Question: Im looking for something like this

There is a small description ($10 USD ) given for the button. Can anyone help me how to create one?
I have an anchor button like this.Can any one help me create such a description using css?
'''
<a style="float:right" class="iframe button pink" href="">Pay Now</a>
'''
this is the fiddle
<URL>
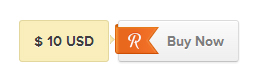
Answer: If it's static content you could add a small container via a :before element.
'''
.button.pink{
position: relative;
}
.button.pink:before{
position: absolute;
left: -90%;
top: 0;
display: block;
padding: 10px;
width: 30px;
height: 10px;
content: "$10";
background: #6FCC49;
border: 1px solid #679500;
color: white;
text-shadow: 1px 1px 0 #679500;
border-radius: 5px;
text-align: center;
}
'''
<URL>

This could probably be cleaned up - this was just my quick run at it.